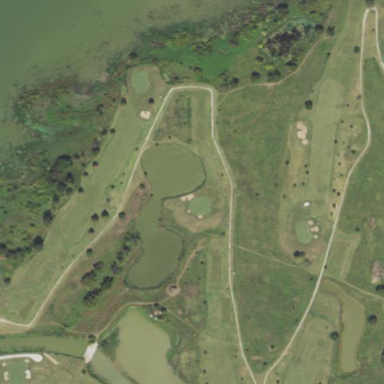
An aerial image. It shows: Water hazard in golf course. The hazard is natural water feature.